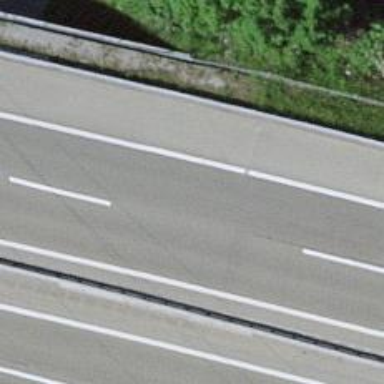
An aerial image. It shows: Asphalt motorway.